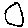
Label: circle